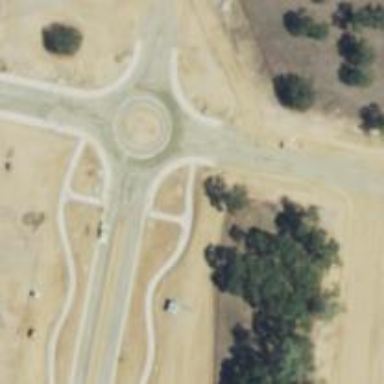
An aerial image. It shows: Residential road with asphalt surface leading to roundabout.